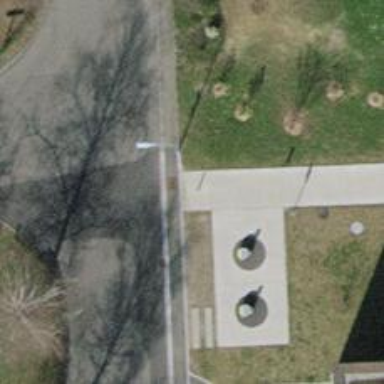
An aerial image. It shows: Bollard.